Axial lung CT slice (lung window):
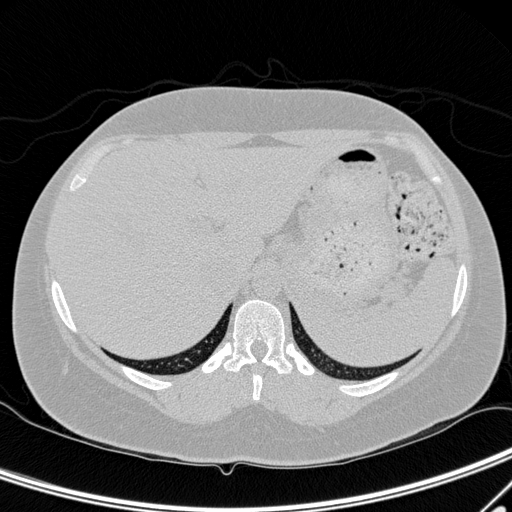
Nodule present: no